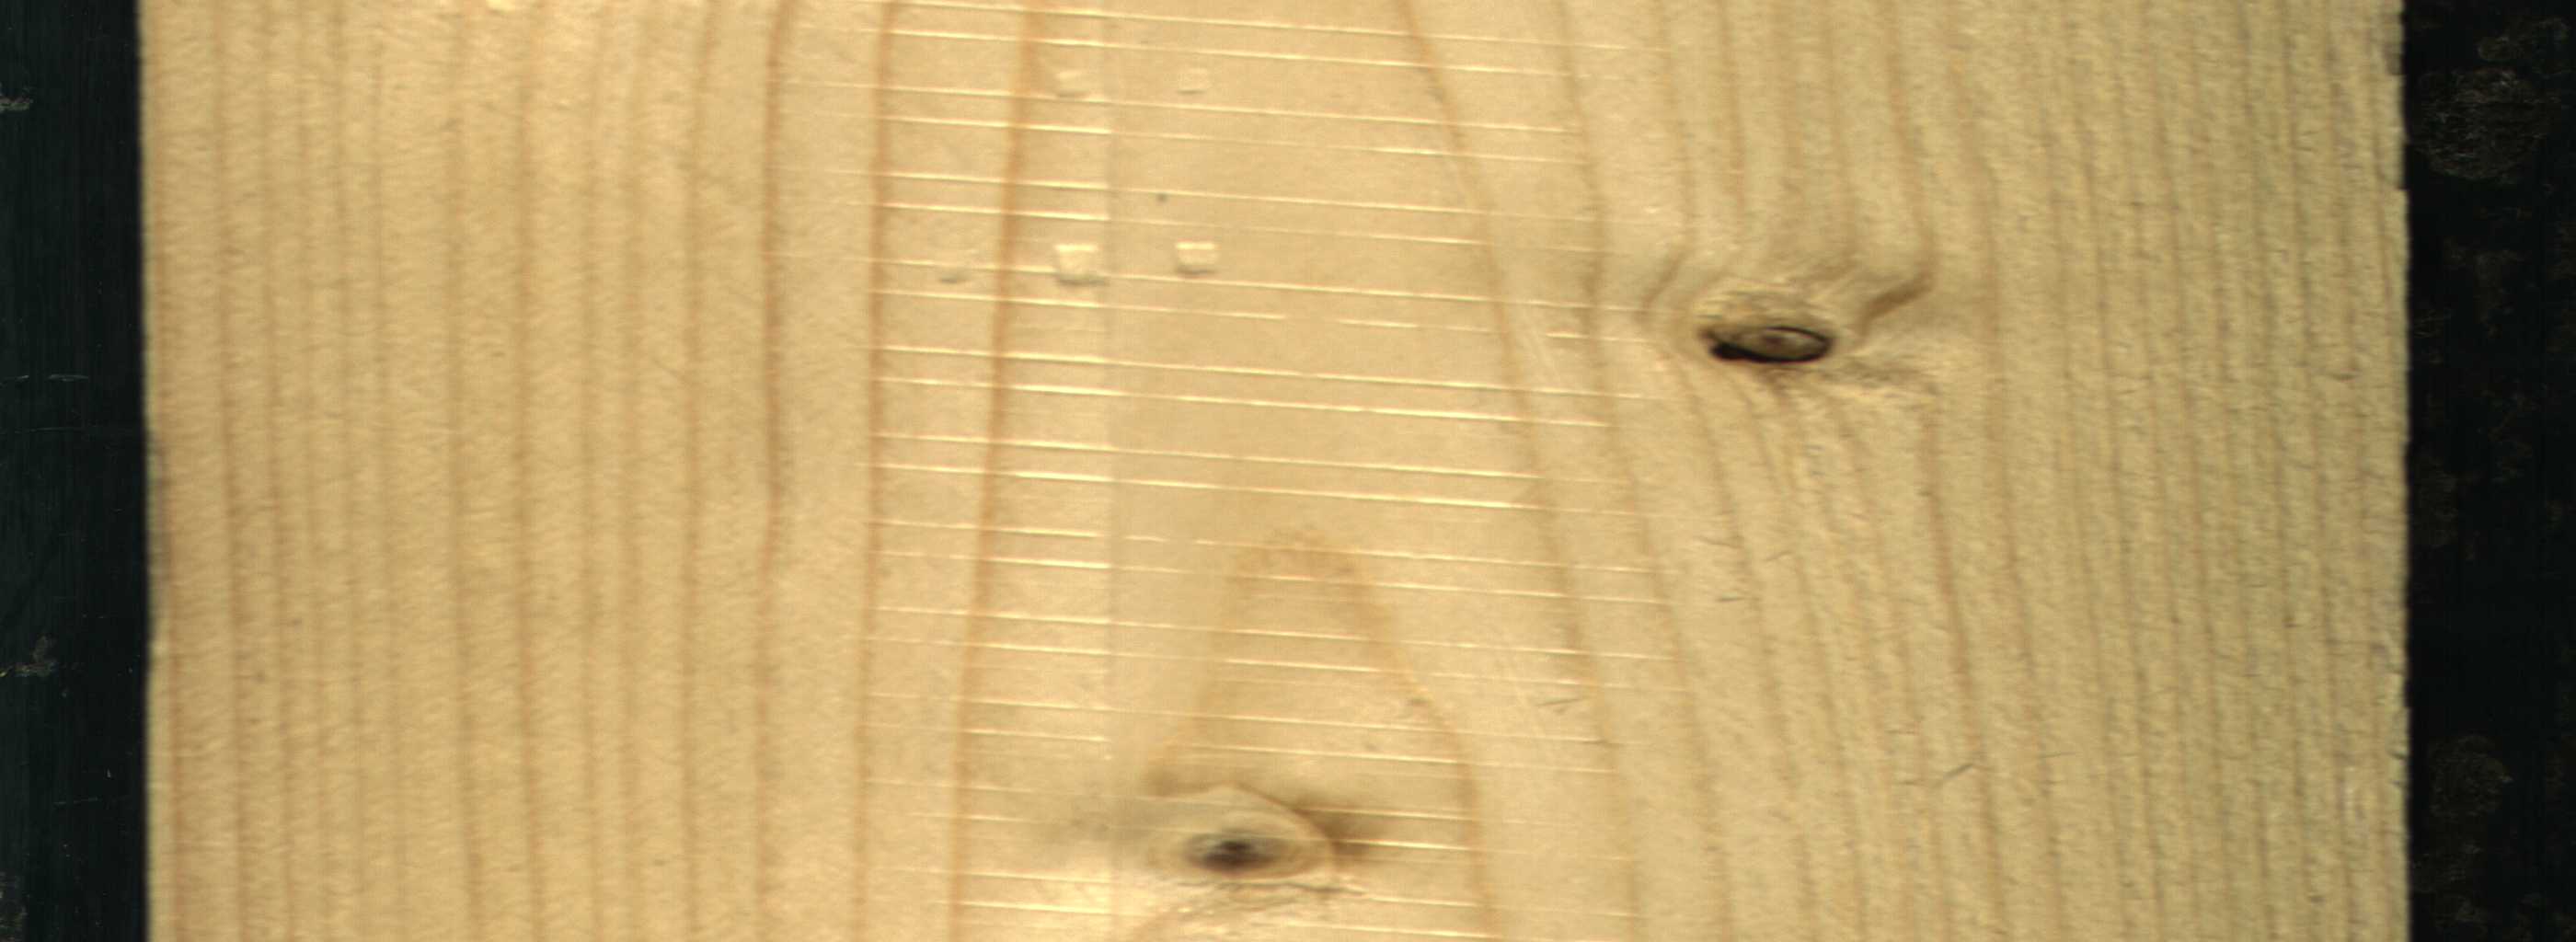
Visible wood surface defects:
Dead_Knot
Live_Knot